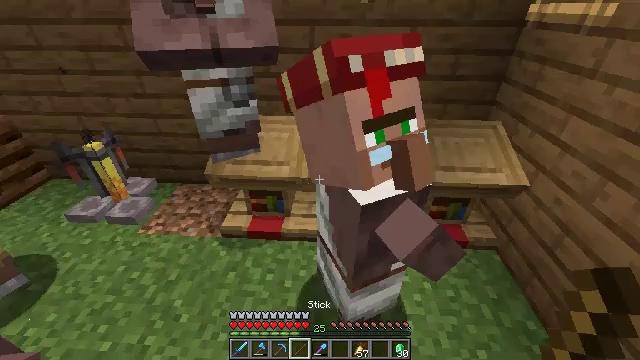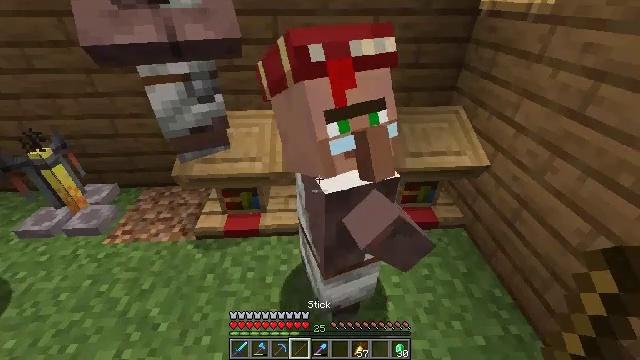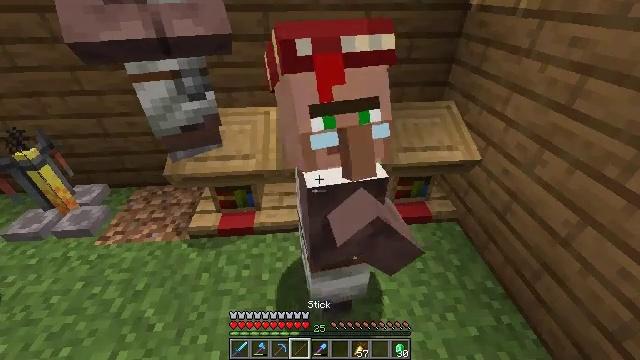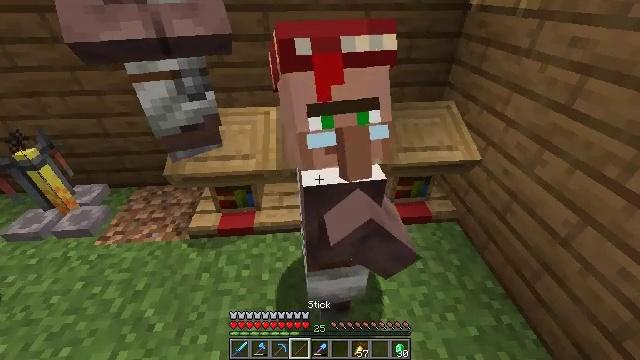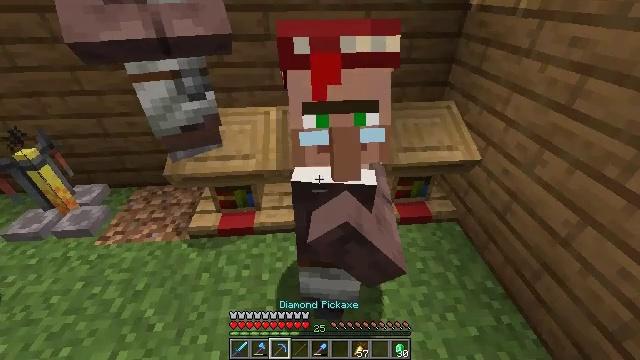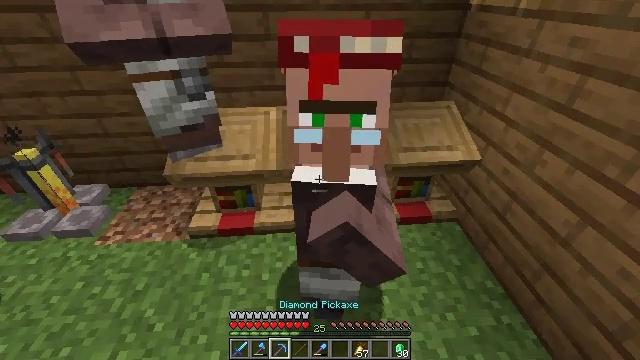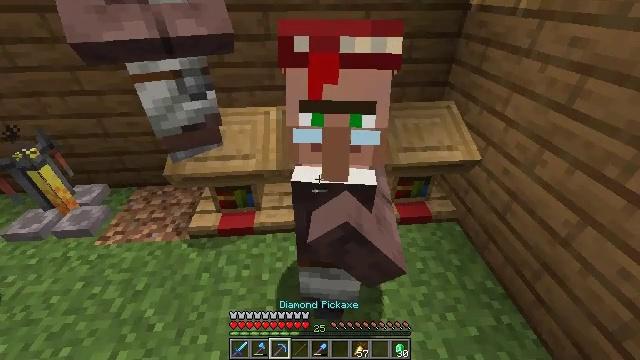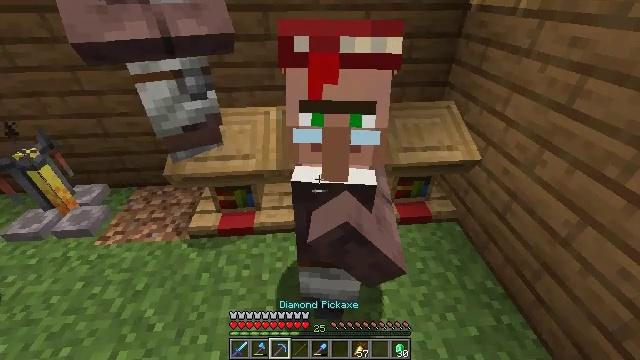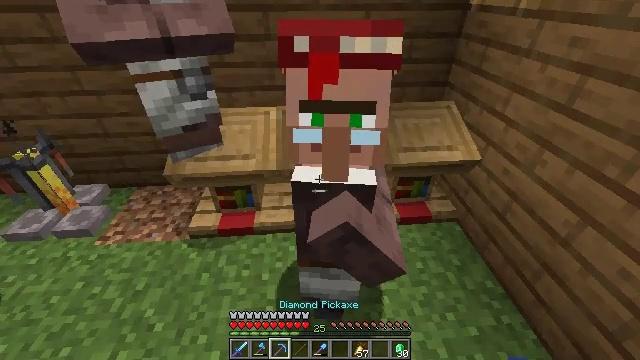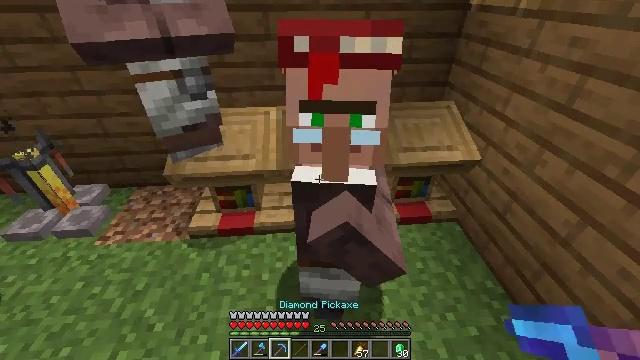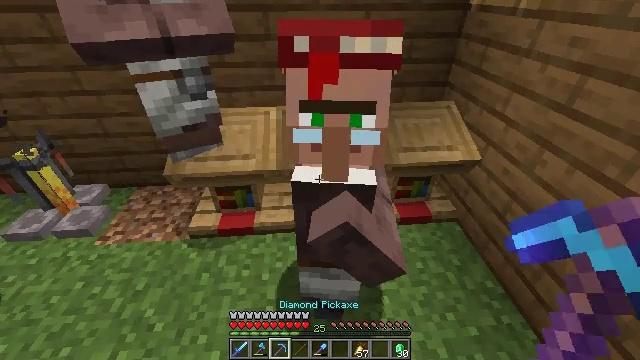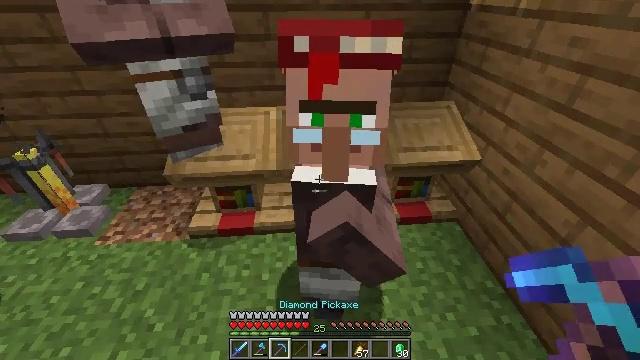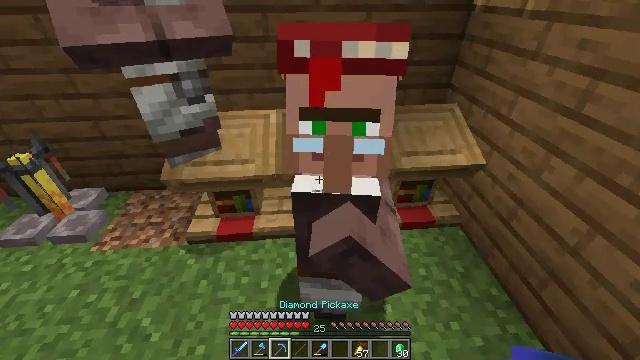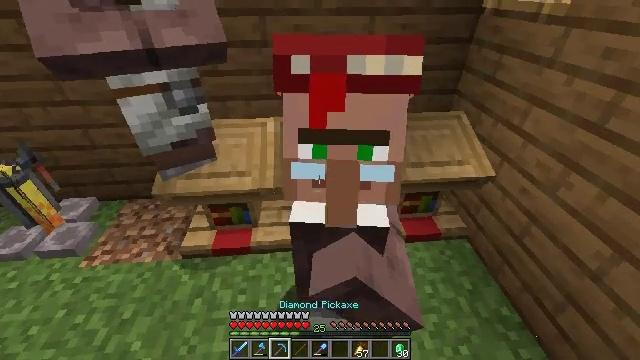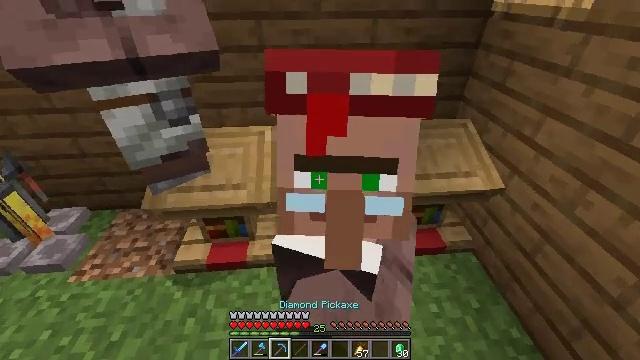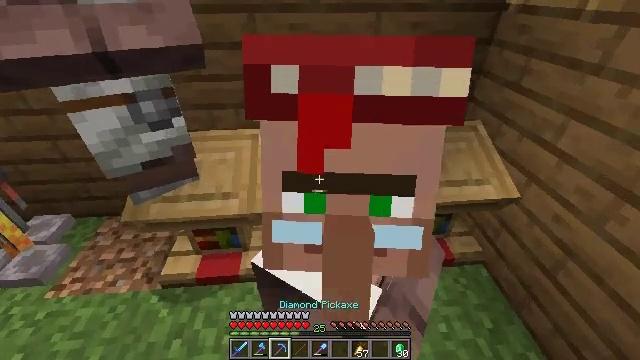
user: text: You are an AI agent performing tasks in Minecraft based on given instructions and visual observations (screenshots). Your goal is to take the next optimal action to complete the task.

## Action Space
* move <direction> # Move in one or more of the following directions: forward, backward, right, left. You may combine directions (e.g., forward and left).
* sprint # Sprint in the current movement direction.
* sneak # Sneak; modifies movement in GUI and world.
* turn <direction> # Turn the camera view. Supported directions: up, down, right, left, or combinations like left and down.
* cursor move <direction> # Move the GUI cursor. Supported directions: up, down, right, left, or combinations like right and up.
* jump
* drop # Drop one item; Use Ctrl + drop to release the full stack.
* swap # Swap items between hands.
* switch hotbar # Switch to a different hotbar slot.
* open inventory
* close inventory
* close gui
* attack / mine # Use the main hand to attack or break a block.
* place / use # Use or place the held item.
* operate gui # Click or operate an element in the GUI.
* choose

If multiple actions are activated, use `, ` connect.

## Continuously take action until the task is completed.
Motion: motion action
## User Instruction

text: Take down the wall torch for reuse.
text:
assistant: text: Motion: turn right and down
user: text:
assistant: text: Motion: turn right
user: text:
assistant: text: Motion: no_op
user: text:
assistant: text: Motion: no_op
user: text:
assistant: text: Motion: no_op
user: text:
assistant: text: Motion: no_op
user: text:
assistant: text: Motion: no_op
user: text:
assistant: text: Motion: no_op
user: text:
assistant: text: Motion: no_op
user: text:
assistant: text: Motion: no_op
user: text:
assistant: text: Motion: no_op
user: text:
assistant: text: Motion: move forward
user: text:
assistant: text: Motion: move forward
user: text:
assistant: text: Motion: move forward
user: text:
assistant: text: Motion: move forward
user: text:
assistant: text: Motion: move forward
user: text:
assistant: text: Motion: move forward and move left, turn left
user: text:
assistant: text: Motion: move forward and move left, turn left
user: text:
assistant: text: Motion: move forward and move left, turn left
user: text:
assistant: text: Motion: move forward and move left
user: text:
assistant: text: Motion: move forward and move left, turn right and down
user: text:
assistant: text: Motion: turn right and down
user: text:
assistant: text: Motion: turn right and down
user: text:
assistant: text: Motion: turn right
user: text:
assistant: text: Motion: no_op
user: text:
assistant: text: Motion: no_op
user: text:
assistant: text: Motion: move forward
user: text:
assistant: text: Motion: move forward
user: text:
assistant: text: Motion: move forward, turn right
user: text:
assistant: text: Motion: turn right